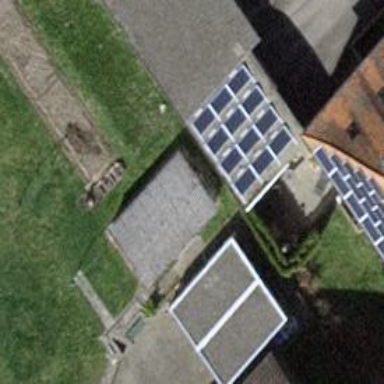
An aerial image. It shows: Garage.